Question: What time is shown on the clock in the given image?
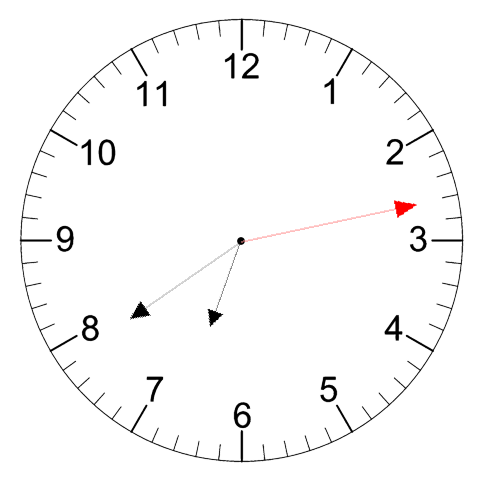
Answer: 06:39:13